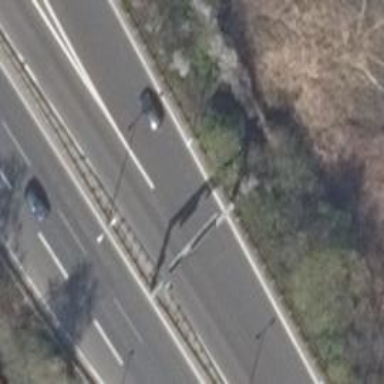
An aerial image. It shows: View of motorway.